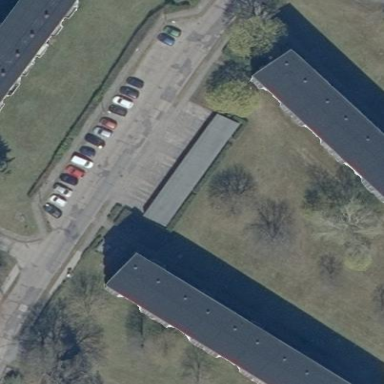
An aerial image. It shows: Group of garages.